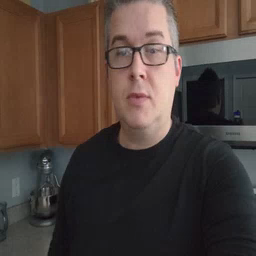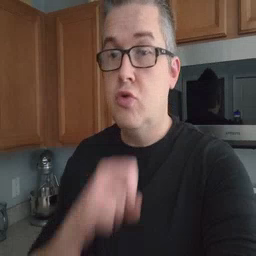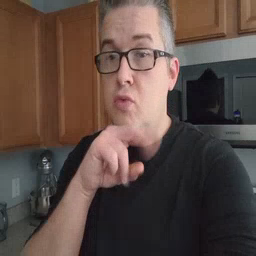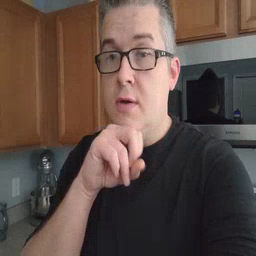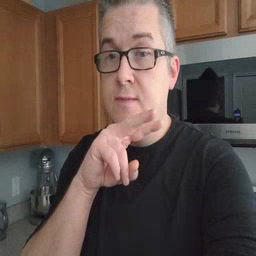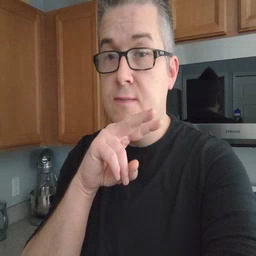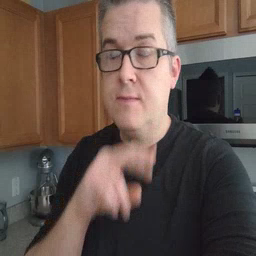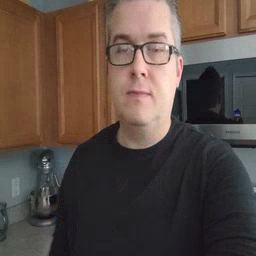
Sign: frog